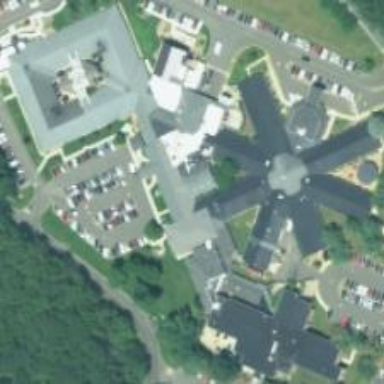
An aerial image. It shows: Hospital building.